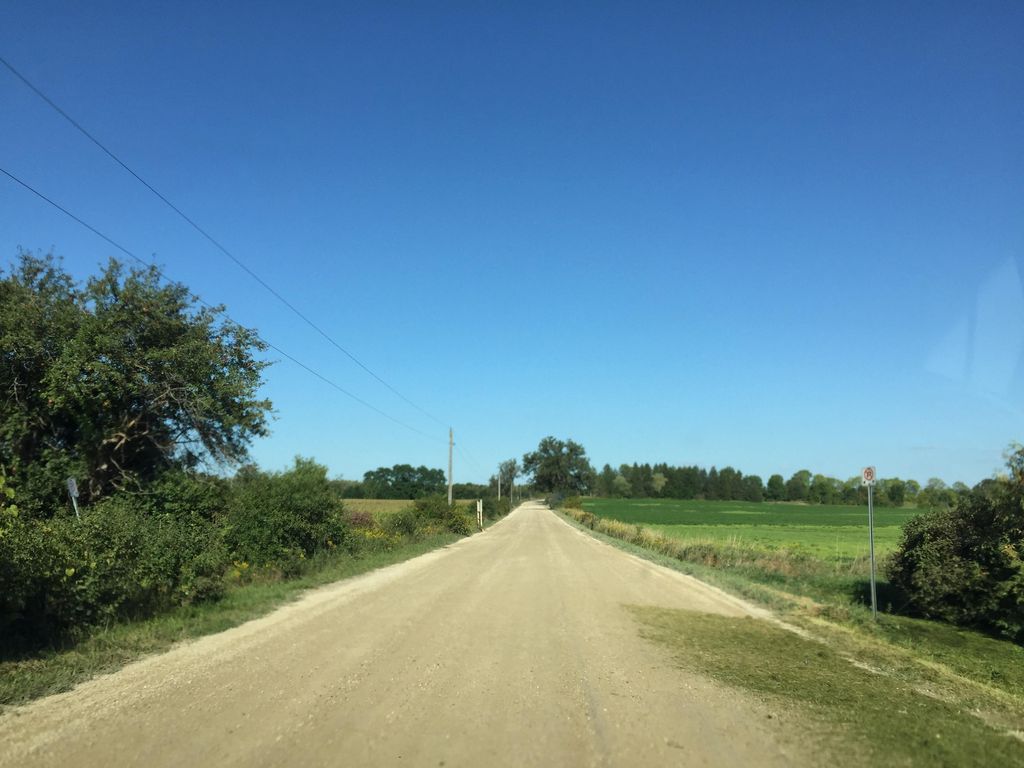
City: kitchener-waterloo